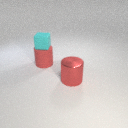
large red rubber cylinder below small cyan rubber cube